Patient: sex F, age 59
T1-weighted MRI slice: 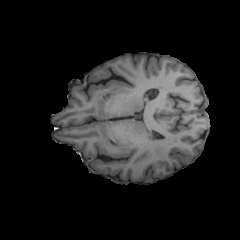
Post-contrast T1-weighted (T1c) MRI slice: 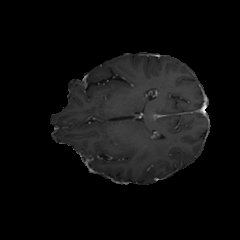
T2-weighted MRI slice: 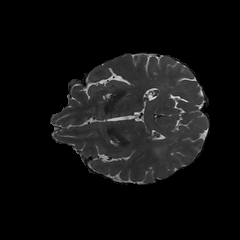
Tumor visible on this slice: yes
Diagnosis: Glioblastoma, IDH-wildtype
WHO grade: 4